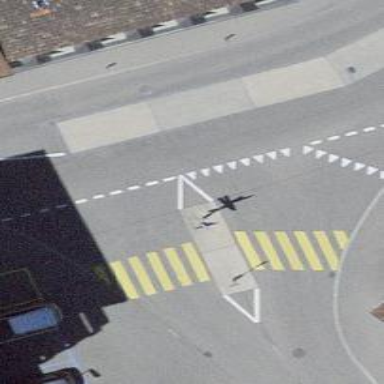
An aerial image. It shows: Marked crossing with pedestrian island.